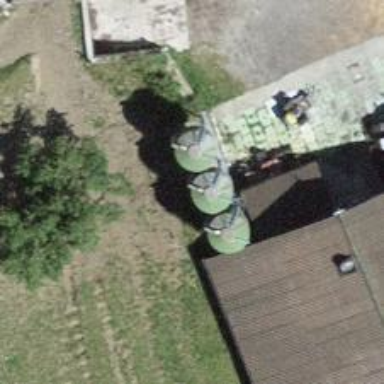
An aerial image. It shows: Silo.